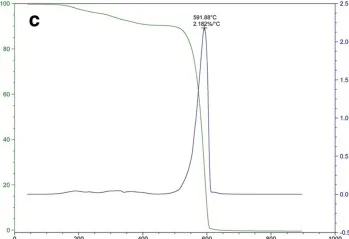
C; Thermogravimetric analysis of the PTFE spray solution shows prominent weight loss at 550-600. C.
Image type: chart (chart)